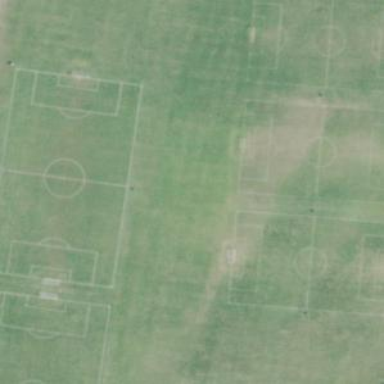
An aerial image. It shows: Soccer pitch for leisureland activities.